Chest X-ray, AP view. Patient: 55 years old, sex M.
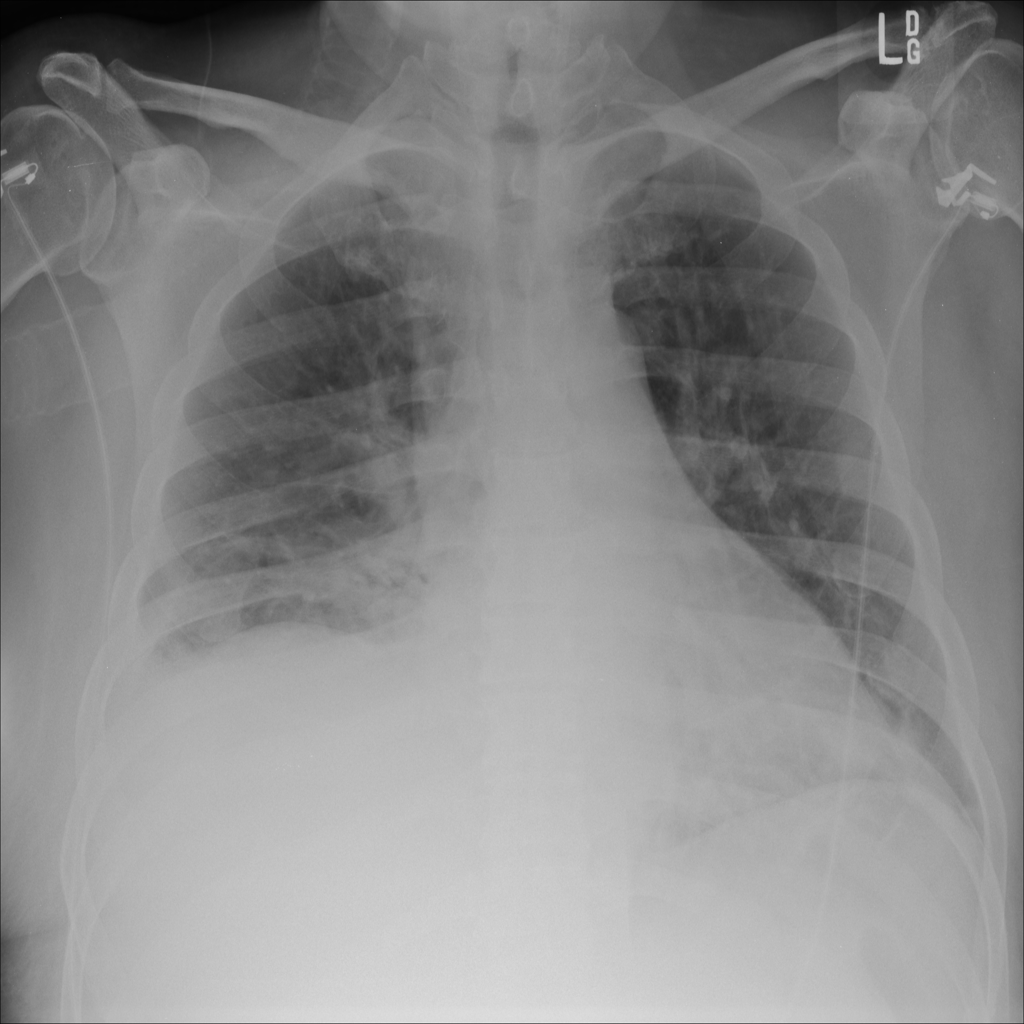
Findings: Atelectasis, Effusion